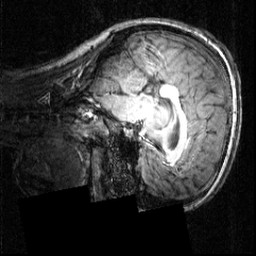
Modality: T1w
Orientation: sagittal
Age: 21
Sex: female
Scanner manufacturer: siemens
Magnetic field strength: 3.951 T
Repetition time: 1.5 s
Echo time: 0.00335 s